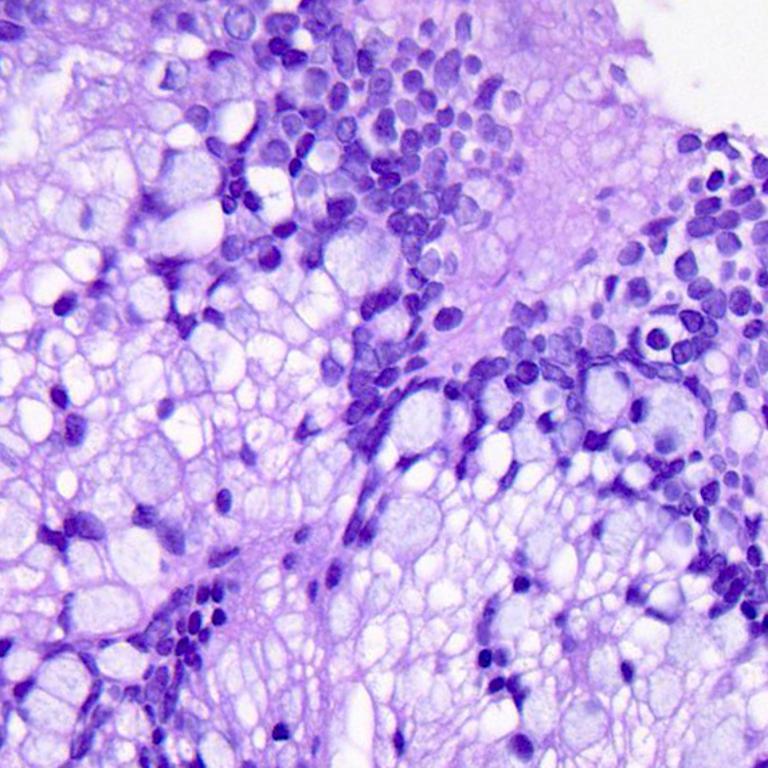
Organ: colon
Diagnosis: adenocarcinomas